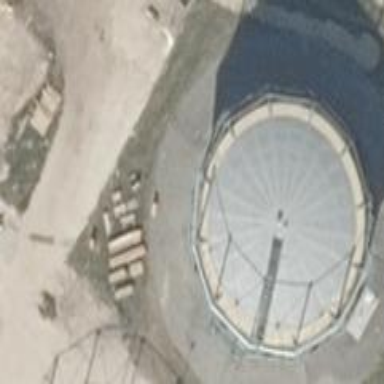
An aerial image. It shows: Building with storage tank.